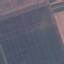
Land use / land cover class: AnnualCrop